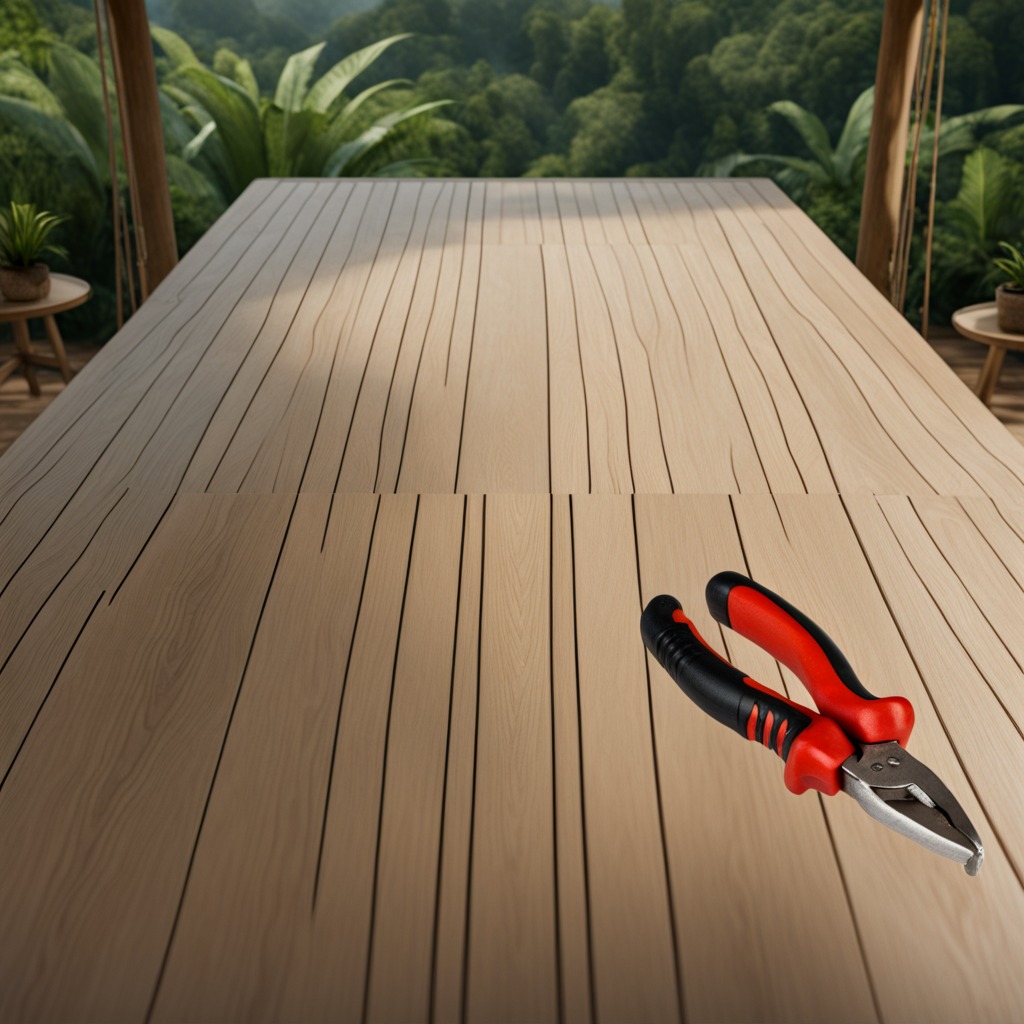
A plier is lying on the wooden table inside a jungle field workshop tent humid ambient light worn but.